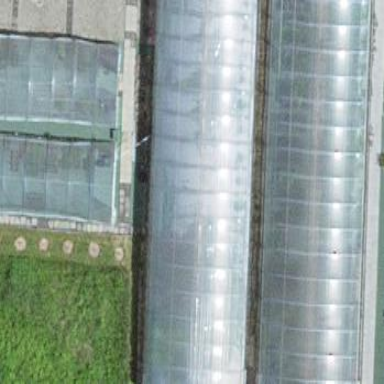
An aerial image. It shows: Greenhouse.